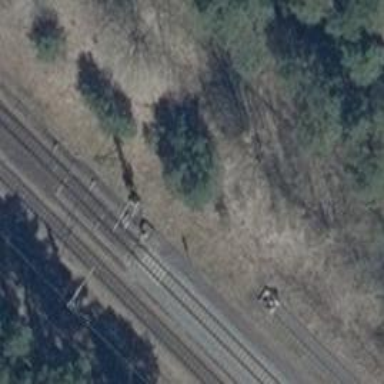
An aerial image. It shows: Railway switch with the turnout side on the left.